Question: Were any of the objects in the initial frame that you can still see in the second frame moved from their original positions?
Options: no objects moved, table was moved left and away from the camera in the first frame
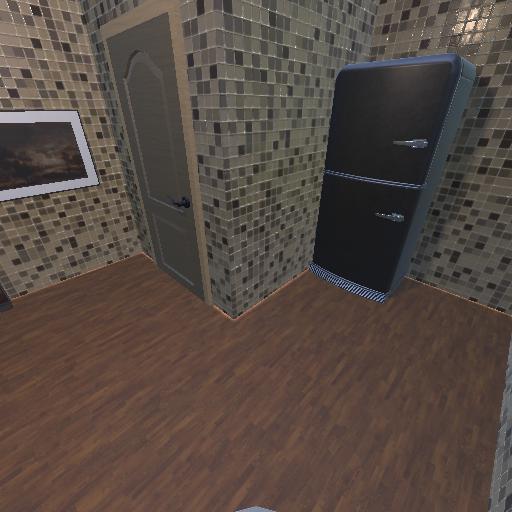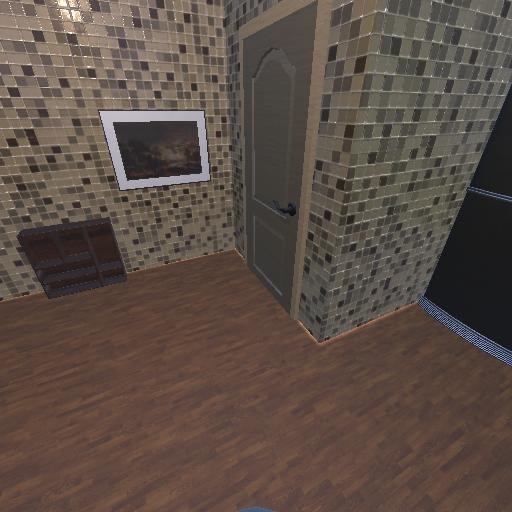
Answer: no objects moved